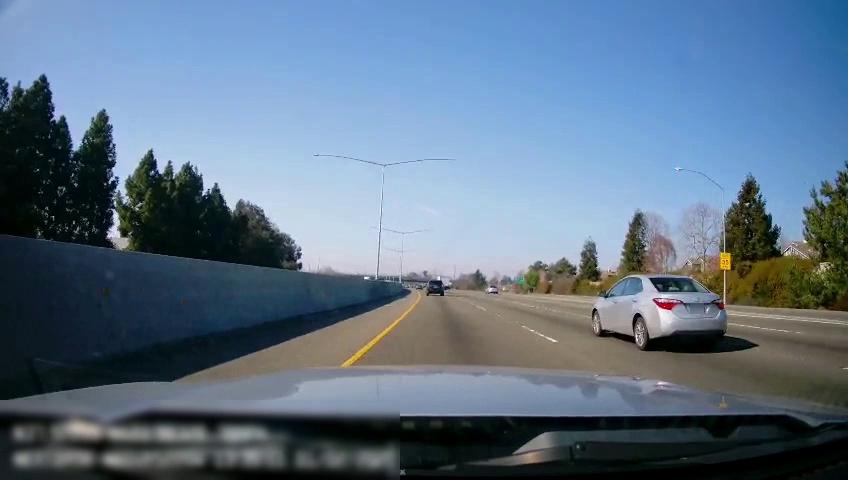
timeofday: Day
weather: Sunny
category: Drivable Space
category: Vehicles | Car
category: Vehicles | SUV
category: Vehicles | Truck
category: Vehicles | Car
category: Lanes | Current Lane
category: Lanes | Current Lane
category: Lanes | Alternate Lane
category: Lanes | Alternate Lane
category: Lanes | Alternate Lane
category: Traffic | Signs